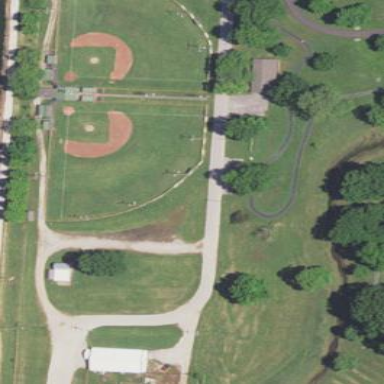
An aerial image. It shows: Baseball pitch for leisure land activities.